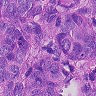
Metastatic tissue present: yes